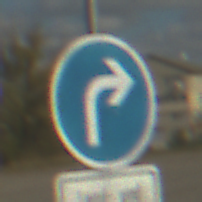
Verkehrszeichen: VorgeschriebeneFahrtrichtungRechts
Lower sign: BesondereFahrzeugeUndTransportgueter8
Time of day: MorningAfternoon
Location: Outdoor (RoadRail)
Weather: PartlyCloudy
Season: NotSpecified
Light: Natural